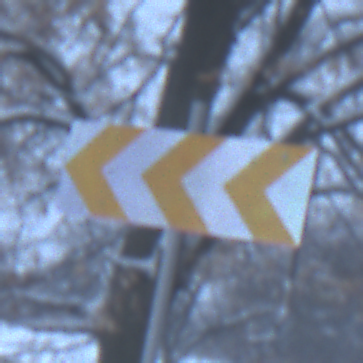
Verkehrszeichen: RichtungstafelnInKurvenGrossRechts
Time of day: Midday
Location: Outdoor (Nature)
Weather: Overcast
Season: Winter
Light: Natural